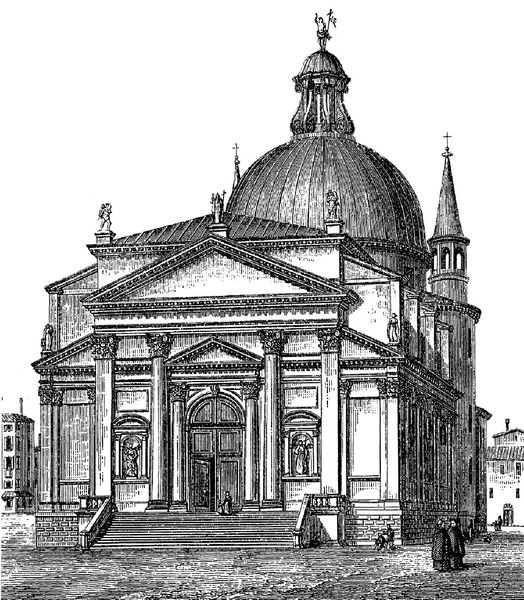
Titel: Il Redentore
Künstler: Andrea Palladio
Standort: Venedig, Il Redentore (EU - I - Venetien)
Schlagwörter: laterne, säulen, zeichnung, dach, gebäude, architektur, häuser, kirche, klassizismus, turm, fassade, giebel, platz, kuppel, treppe, stufen, eingang, nische, antike, druck, stich, architrav, kapitelle, portal, skulpturen, portikus, tempel, zentralbau, gebäudeskizze